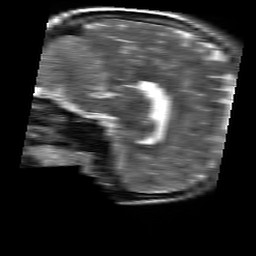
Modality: T2w
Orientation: sagittal
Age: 22
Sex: female
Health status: healthy
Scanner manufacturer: siemens
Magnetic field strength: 3 T
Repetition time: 4.01 s
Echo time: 0.116 s